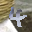
Label: 4